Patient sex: F
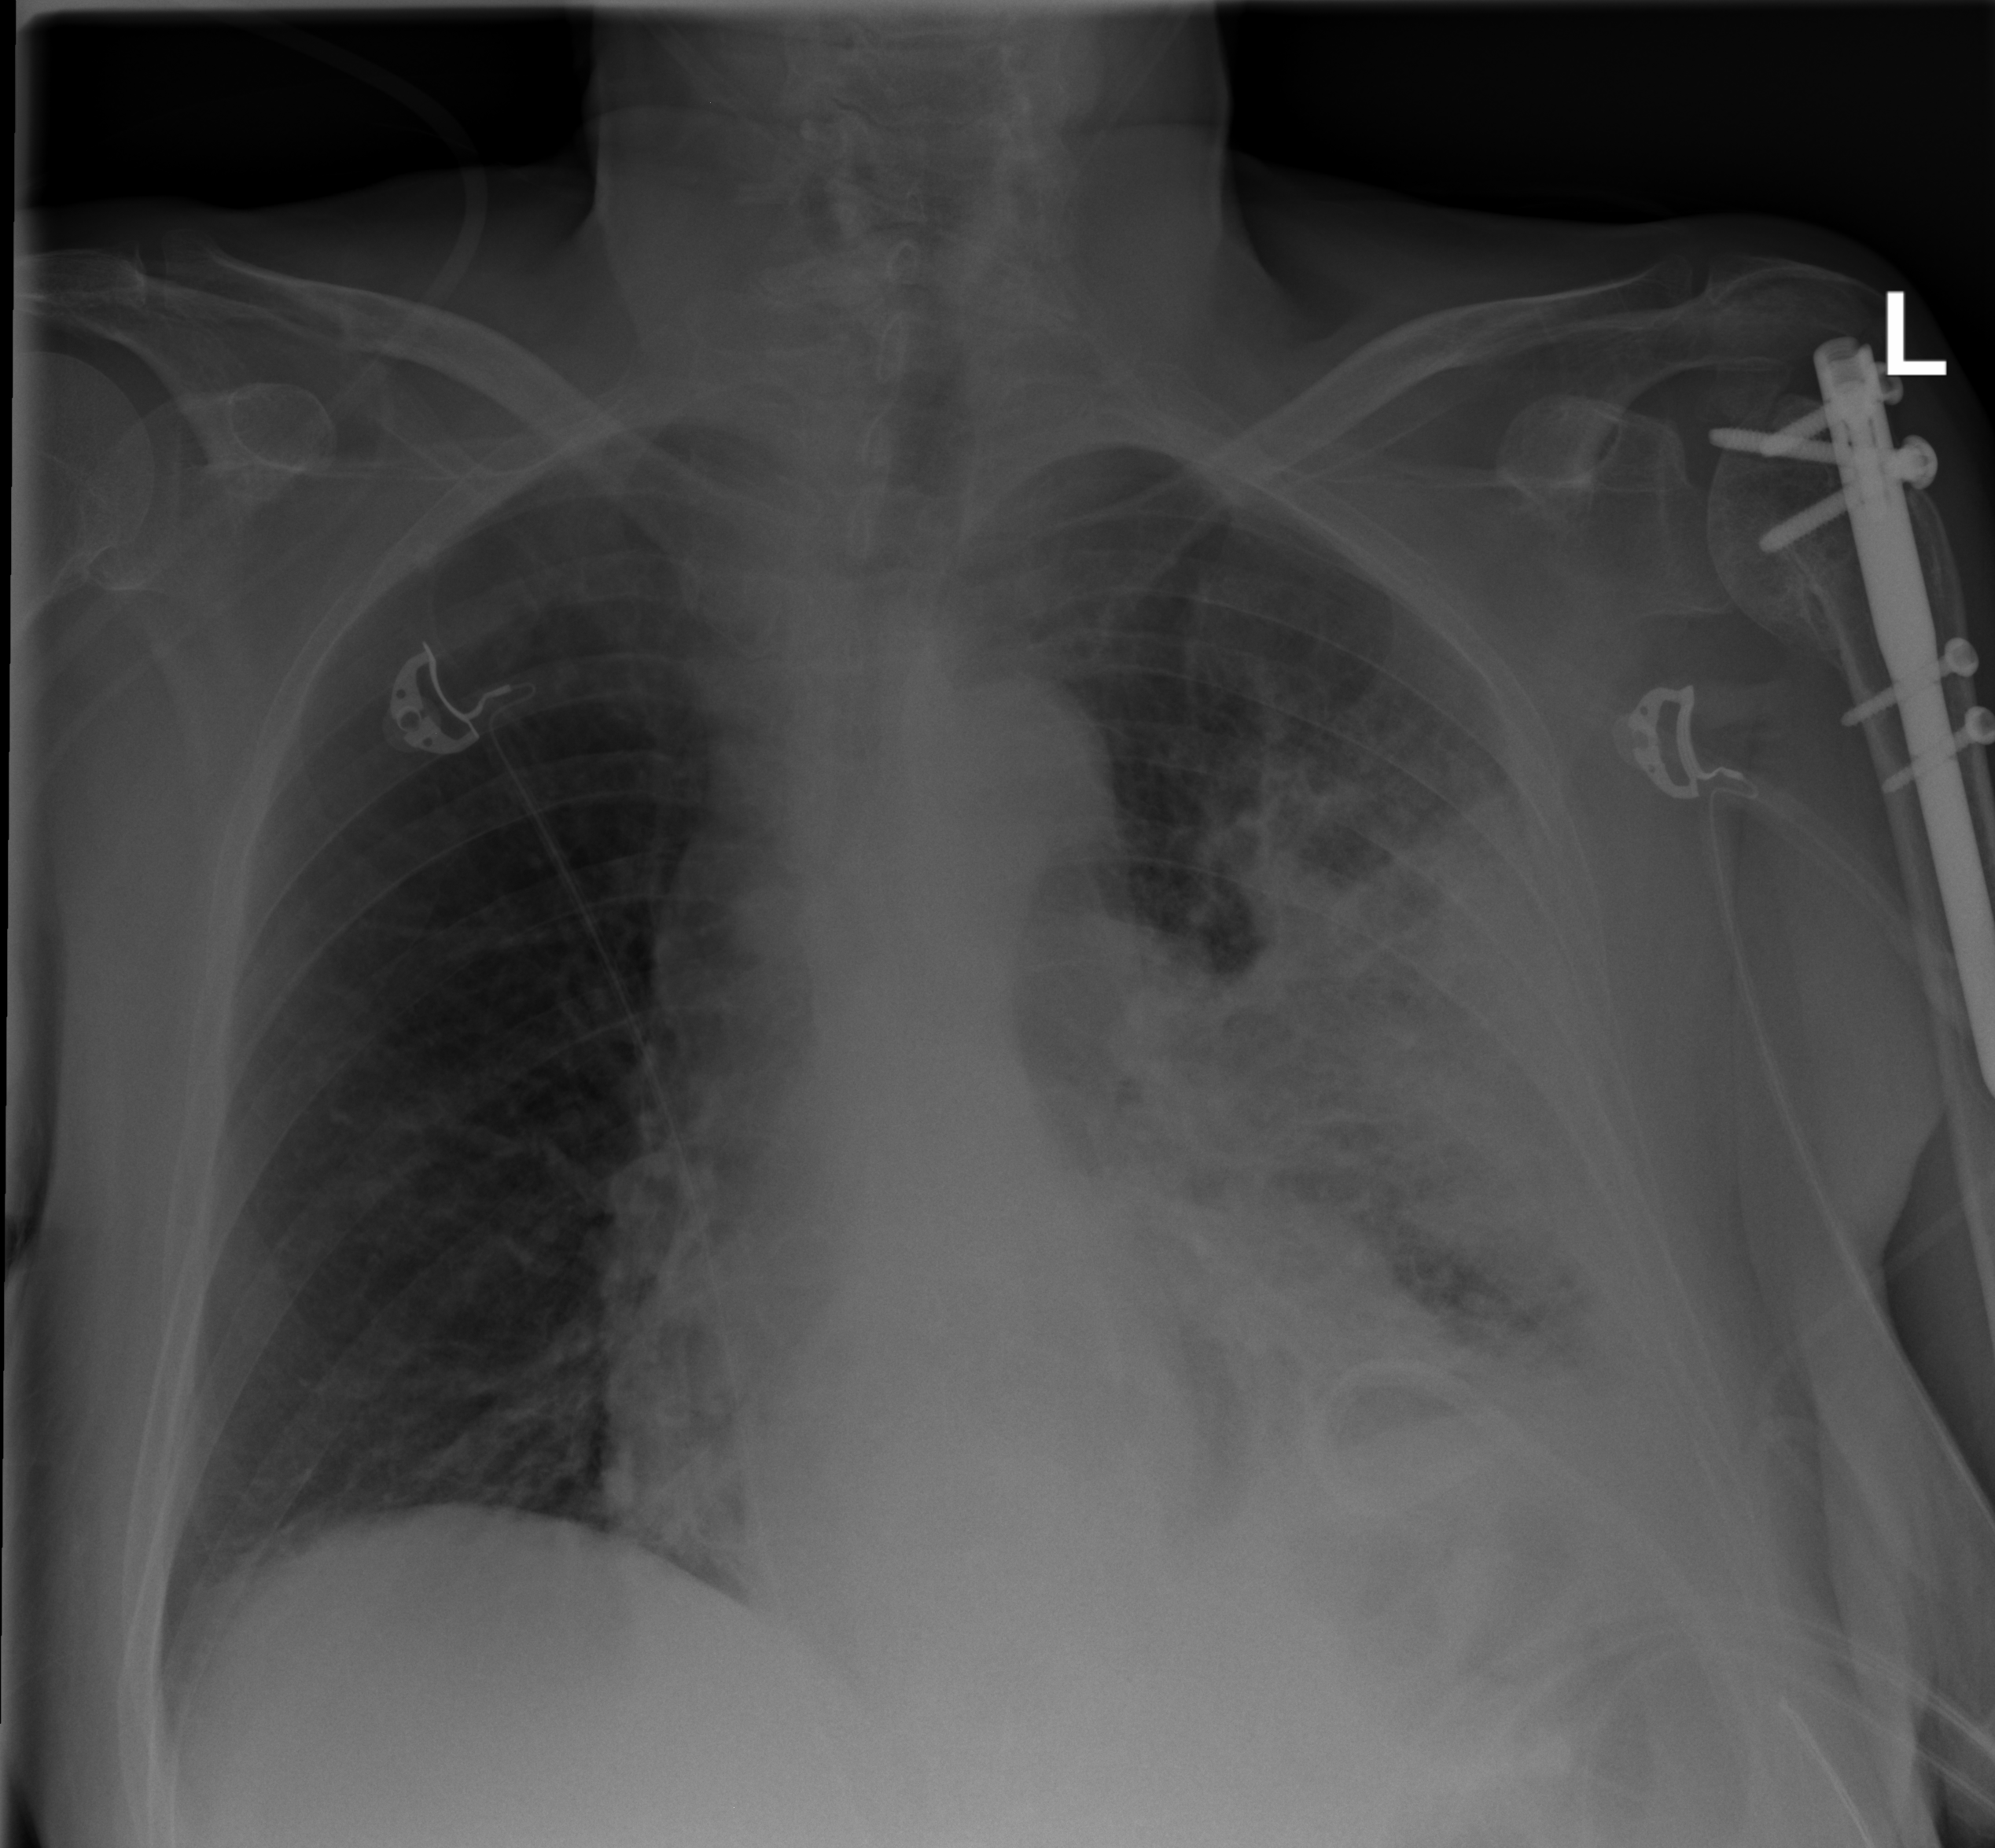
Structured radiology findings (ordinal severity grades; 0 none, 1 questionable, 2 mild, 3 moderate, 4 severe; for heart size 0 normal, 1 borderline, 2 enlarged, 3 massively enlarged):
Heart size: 2
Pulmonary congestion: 0
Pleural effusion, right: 0
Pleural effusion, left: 3
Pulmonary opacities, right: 0
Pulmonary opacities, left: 3
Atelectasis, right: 0
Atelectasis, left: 3